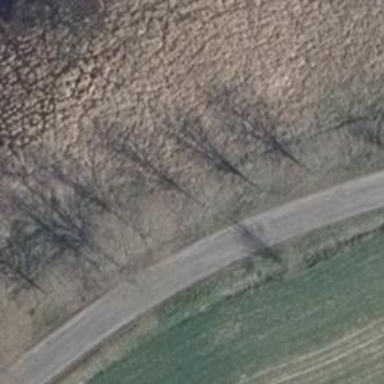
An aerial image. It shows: Unclassified road with asphalt surface.